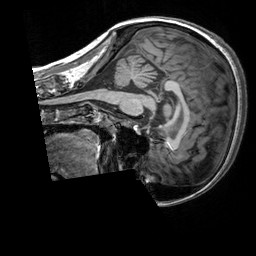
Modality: T1w
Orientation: sagittal
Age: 22
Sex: female
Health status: healthy
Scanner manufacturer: siemens
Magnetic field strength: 3 T
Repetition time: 2.3 s
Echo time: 0.00303 s